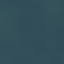
Label: SeaLake